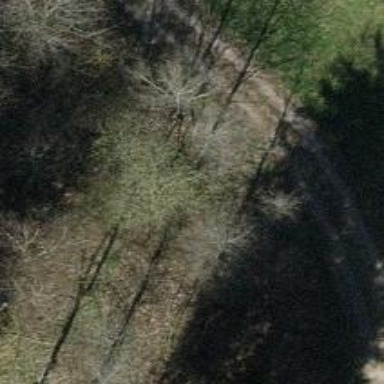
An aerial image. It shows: Well-maintained track road with grade 1 tracktype.